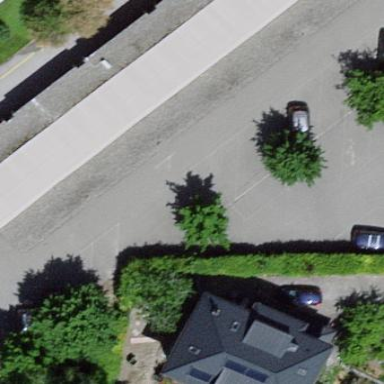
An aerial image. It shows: Parking area with surface.